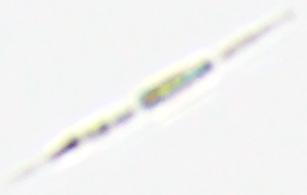
Label: Rhizosolenia